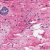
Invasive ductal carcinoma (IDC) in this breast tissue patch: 0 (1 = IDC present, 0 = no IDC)